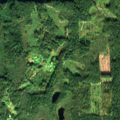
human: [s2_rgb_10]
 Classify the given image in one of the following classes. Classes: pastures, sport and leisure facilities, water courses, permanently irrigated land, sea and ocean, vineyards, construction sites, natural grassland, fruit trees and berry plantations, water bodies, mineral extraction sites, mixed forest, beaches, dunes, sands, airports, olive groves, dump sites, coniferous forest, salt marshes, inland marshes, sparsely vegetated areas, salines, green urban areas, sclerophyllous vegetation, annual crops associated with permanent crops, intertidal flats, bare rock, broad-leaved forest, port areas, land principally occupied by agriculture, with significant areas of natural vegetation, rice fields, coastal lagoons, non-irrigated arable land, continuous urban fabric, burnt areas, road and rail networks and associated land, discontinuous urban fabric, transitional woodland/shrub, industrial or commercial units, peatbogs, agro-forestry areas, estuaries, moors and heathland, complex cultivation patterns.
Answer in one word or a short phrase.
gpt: land principally occupied by agriculture, with significant areas of natural vegetation, coniferous forest, mixed forest, water bodies